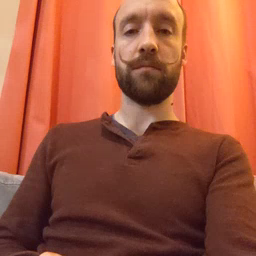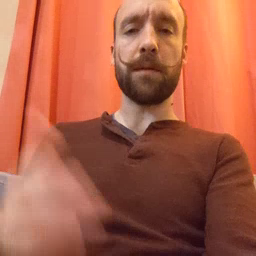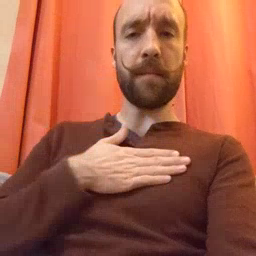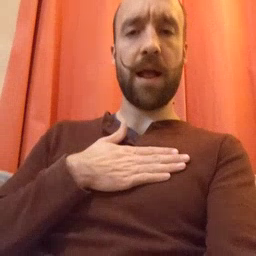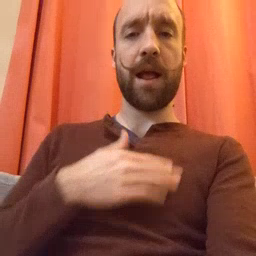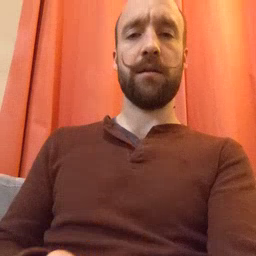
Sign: minemy